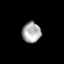
Tissue: lung
Cell type: Epithelial cells
Senescence score: 0.2349
Nuclear area (px): 381
Mean DAPI intensity: 166.013